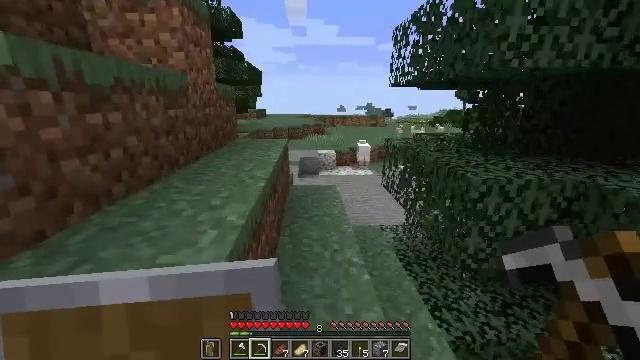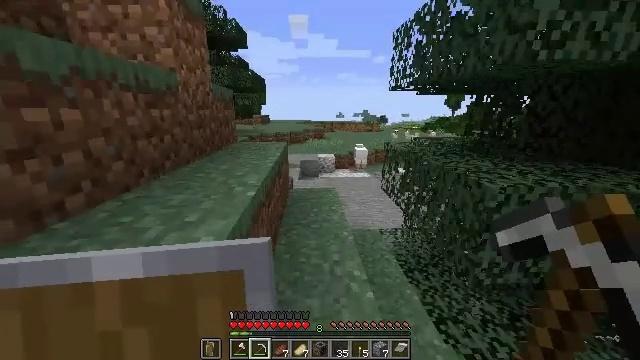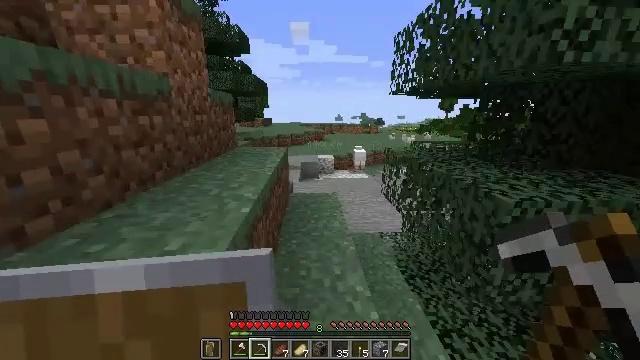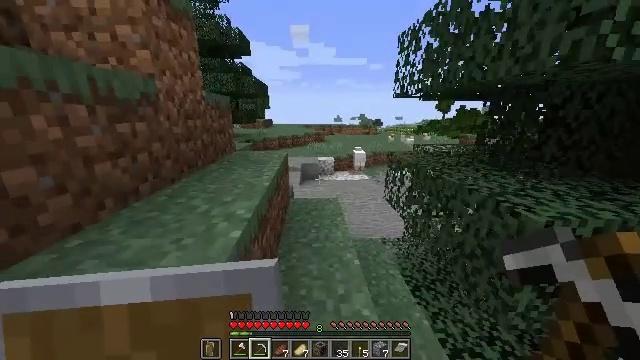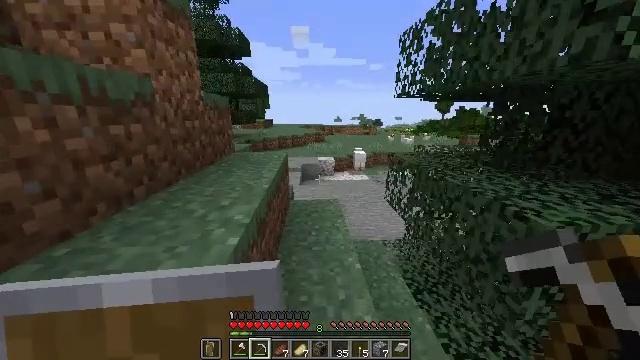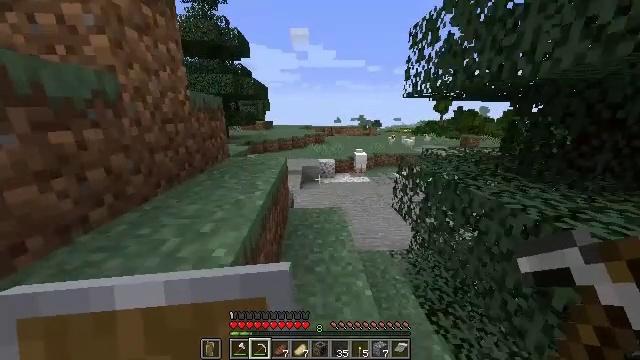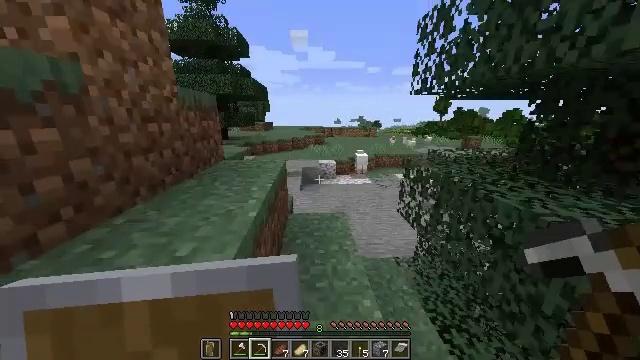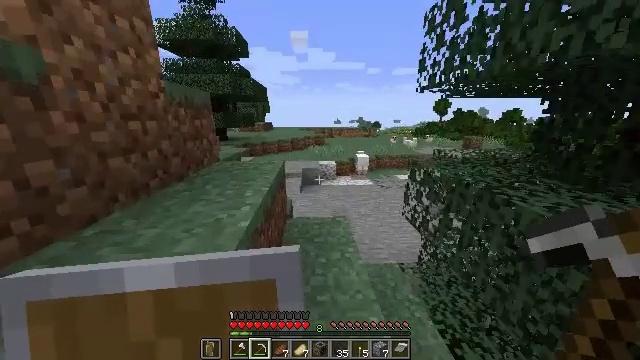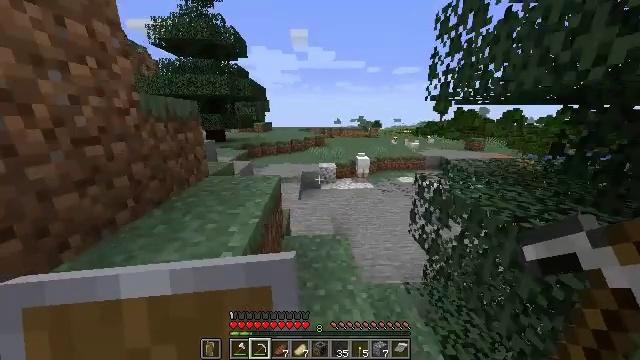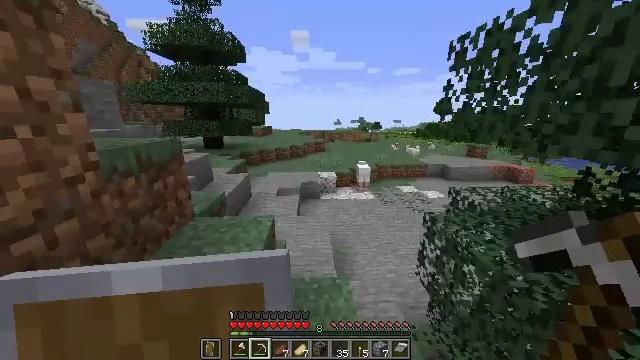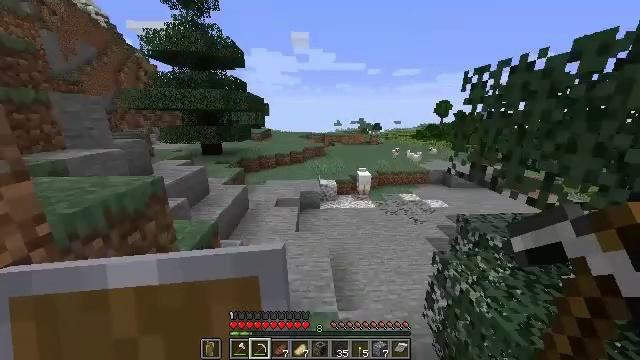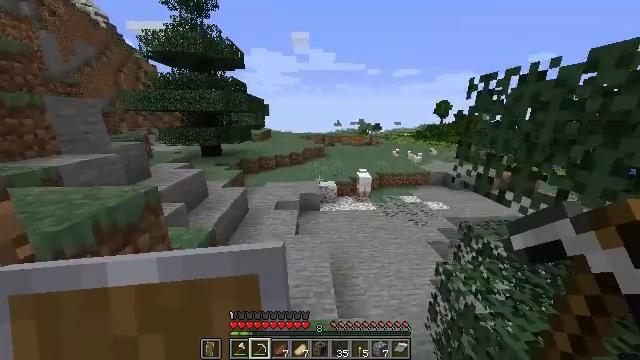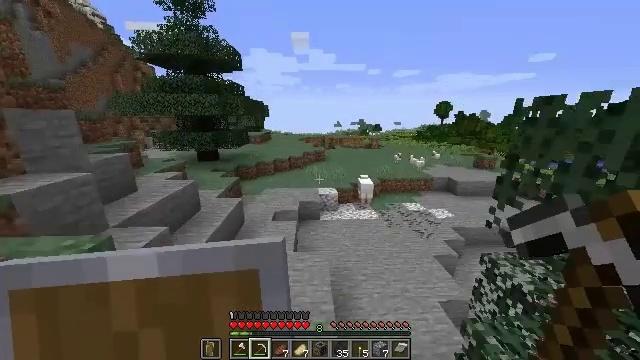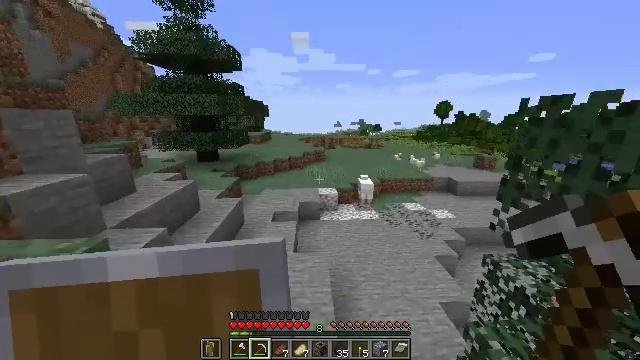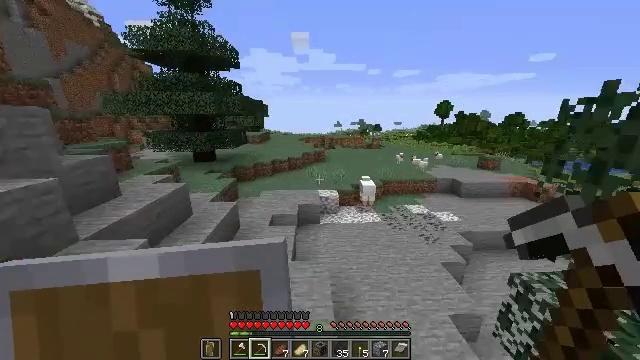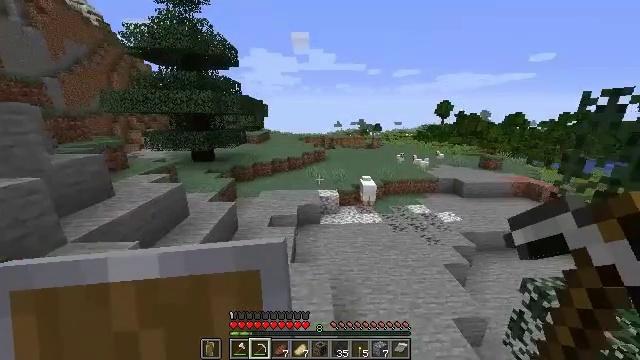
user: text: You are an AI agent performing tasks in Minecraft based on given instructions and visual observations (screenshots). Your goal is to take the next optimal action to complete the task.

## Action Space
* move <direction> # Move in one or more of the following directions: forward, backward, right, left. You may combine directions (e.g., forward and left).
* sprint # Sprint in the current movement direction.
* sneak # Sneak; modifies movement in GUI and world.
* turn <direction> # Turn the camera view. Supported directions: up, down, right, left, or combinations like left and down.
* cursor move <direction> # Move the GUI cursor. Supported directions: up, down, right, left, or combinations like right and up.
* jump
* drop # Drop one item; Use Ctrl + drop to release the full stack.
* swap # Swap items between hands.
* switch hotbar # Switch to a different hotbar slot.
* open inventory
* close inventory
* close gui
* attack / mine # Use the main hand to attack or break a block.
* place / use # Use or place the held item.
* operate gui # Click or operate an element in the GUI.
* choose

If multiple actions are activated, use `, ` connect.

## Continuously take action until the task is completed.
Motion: motion action
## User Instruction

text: Break oak leaves from the trees.
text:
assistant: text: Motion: move forward, sprint
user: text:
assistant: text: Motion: move forward, sprint
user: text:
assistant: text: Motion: move forward
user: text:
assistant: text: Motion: move forward
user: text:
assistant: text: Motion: move forward
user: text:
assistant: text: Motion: move forward
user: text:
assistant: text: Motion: move forward
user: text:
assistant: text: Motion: move forward, jump
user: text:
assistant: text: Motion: move forward, jump
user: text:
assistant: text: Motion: move forward, jump
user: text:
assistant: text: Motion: move forward, jump
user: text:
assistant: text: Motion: move forward, jump
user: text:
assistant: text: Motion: move forward, jump
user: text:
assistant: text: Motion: move forward, jump
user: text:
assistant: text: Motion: move forward, jump
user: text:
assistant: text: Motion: move forward, jump
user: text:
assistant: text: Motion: move forward, jump
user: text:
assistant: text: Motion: move forward, jump
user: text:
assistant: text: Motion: move forward, jump
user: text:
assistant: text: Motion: move forward, turn right and down, jump
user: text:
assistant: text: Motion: move forward, turn right and down, jump
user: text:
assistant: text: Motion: move forward, turn right and down, jump
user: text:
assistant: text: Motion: move forward, jump
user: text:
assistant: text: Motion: move forward, jump
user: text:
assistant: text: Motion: move forward, jump
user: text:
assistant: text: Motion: move forward, jump
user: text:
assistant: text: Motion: move forward, jump
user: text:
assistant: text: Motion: move forward, turn left, jump
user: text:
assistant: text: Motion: move forward, turn left, jump
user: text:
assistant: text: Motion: move forward, turn left, jump